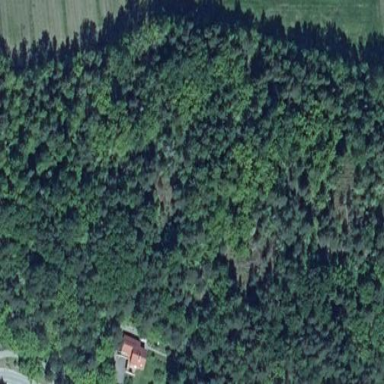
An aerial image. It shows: Nature reserve within woodland area.